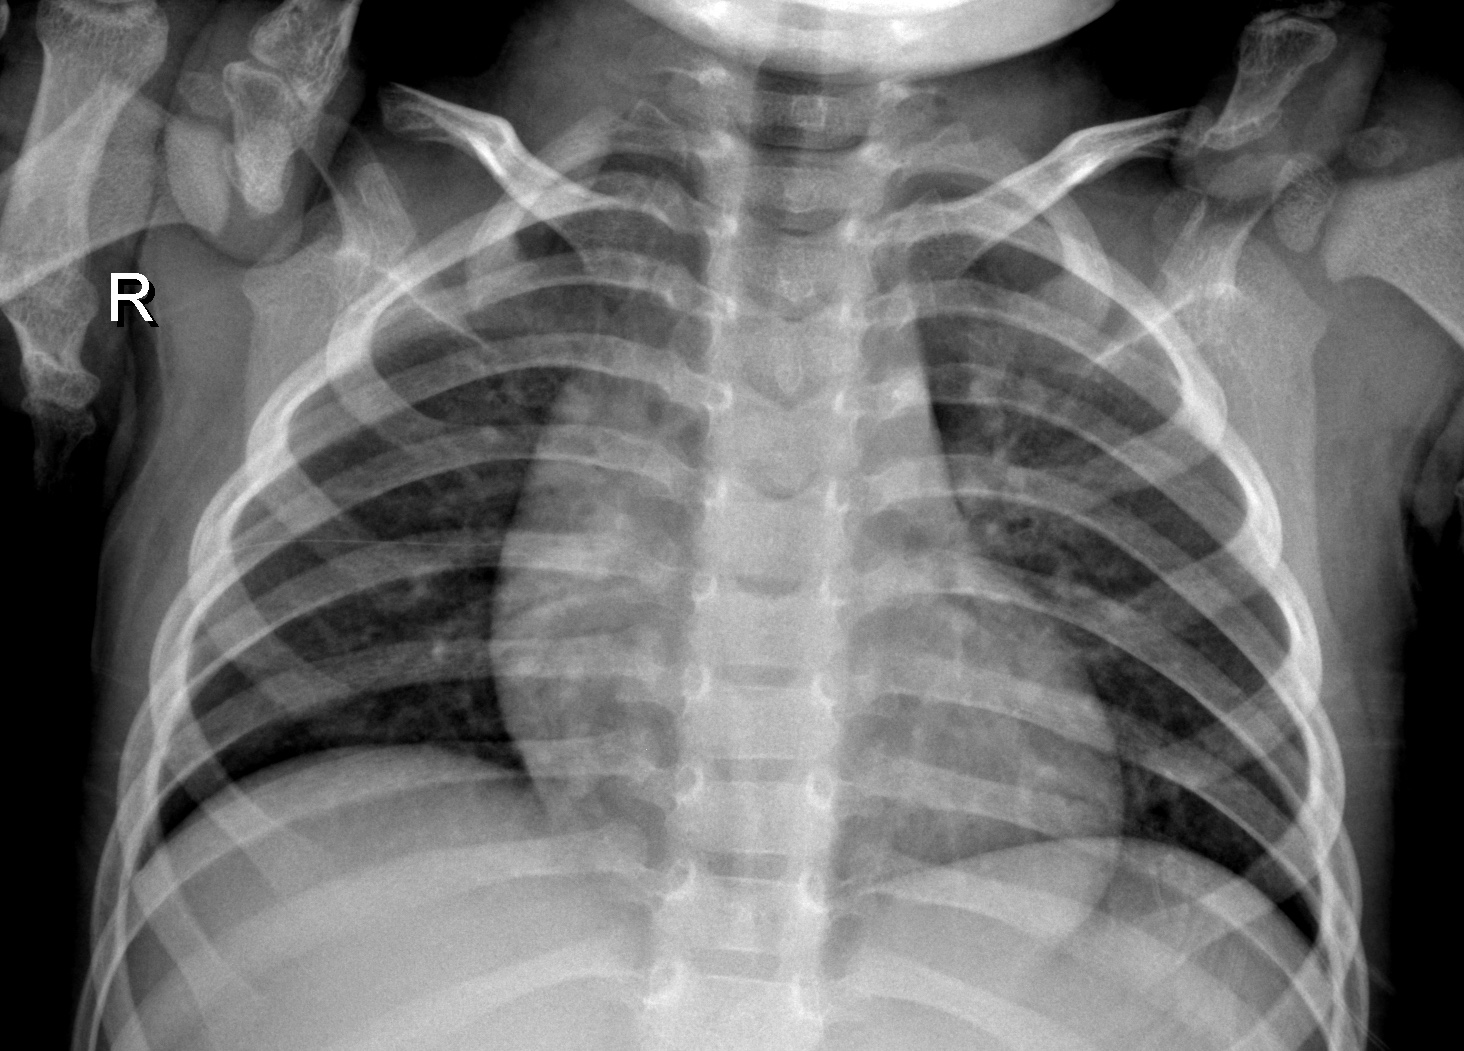
Diagnosis: NORMAL